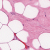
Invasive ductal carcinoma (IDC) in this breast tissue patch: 0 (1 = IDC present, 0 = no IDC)